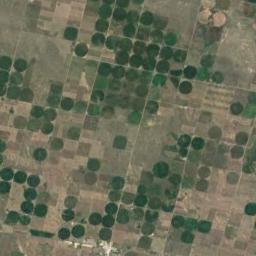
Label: circular_farmland